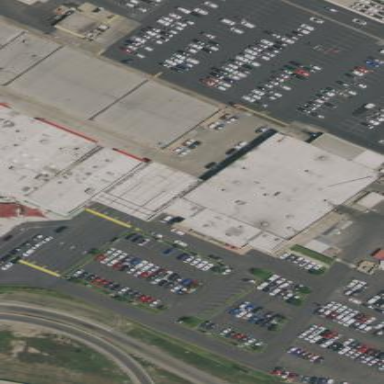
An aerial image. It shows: Commercial building used for cars.